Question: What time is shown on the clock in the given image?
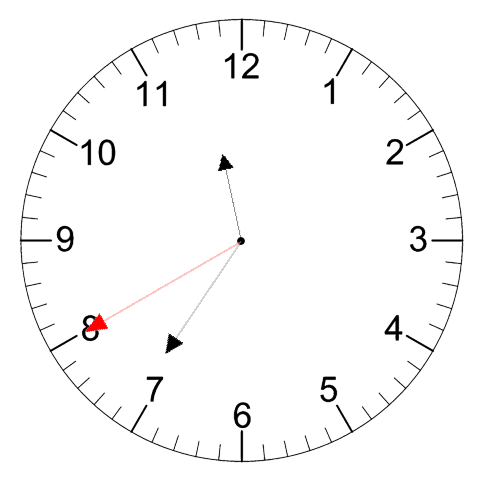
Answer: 11:35:40